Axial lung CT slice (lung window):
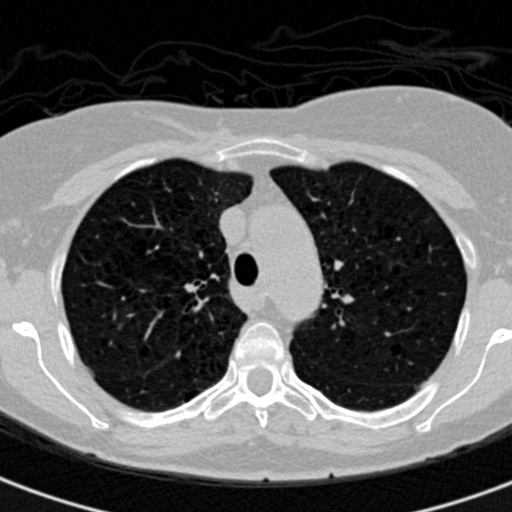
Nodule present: no